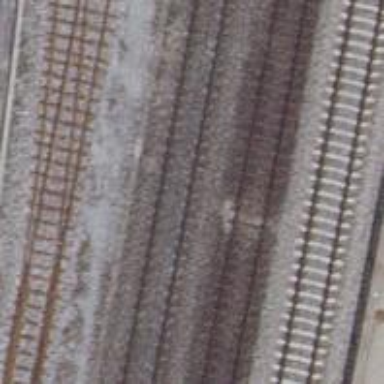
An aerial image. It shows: Single-track railway bridge with electrified contact line.